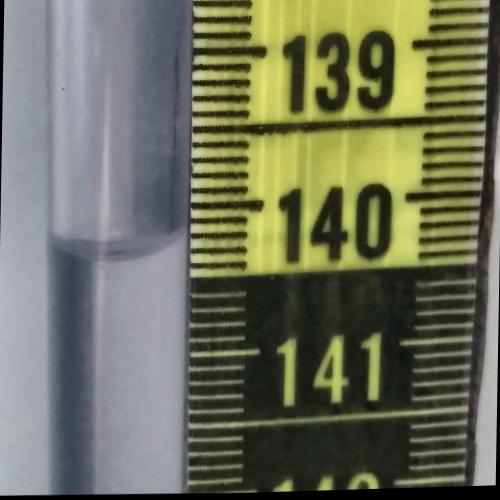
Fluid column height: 140.3 cm